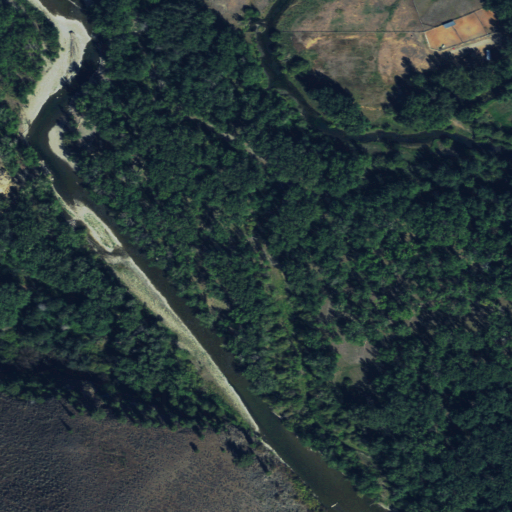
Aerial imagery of valley in Idaho named Colorado Gulch containing woody wetlands, evergreen forest, herbaceous wetlands, shrub, open development, low intensity development, and open water